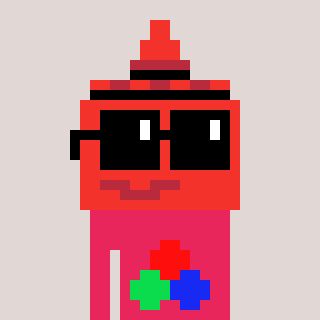
a pixel art character with square black sunglasses, a ketchup-shaped head and a redpinkish-colored body on a warm background